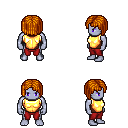
a pixel art fantasy rpg character, male body template, dark elf, purple skin, gold chest armor, red pants, dark blonde pageboy hairstyle, four views (front, back, left, right), 2x2 character sprite sheet, small pixel art, hard edges, no anti-aliasing